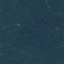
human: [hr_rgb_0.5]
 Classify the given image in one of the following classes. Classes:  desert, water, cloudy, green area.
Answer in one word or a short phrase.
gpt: green area